Question: I want to enhance the project job scheduling example from Optaplanner with adding priority to each project. Let's say, each project has it's own priority (1: High, 2: Medium, 3: Low), and project with higher priority will be executed first, if projects have same priority, it will be executed based on it's order (first come first serve).
If we take this example:

Let's say project Book1 has medium priority and Book2 project has High priority, which mean project Book2 should be executed first before project Book1, and of course the result will be different from the picture above.
I need suggestion on how to implement this additional requirement. One solution that already in my mind was to sort all projects data list before give it to Optaplanner to solve it, but that solution seems to be a little strange.
Any suggestions and comments will be appreciated. Thanks & Regards.
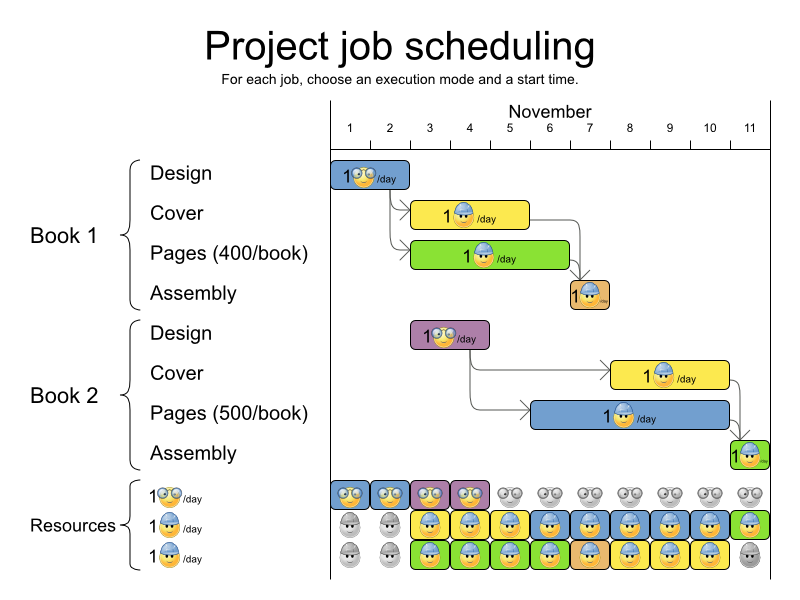
Answer: After some trials-errors and pull hair activities, I finally succeeded to enhance the example with priority base project feature. So I thought, I will share it here because maybe in future time, this might be help someone who has the same need with me.
First of all, we need to add a simple property (I am using int) in Project class :
'''
private int priority;
'''
Remember to create the getter and setter method for this property. After that create a comparator class and give it a name AllocationDifficultyComparator, set it to implements Comparator, Serializable. Put these codes inside the compare method :
'''
return new CompareToBuilder().append(a.getProject.getPriority(), b.getProject().getPriority()).append(b.getId(), a.getId()).toComparison();
'''
Open Allocation class then add a difficultyComparatorClass variable inside @PlanningEntity annotation, set the value to AllocationDifficultyComparator.class.
Last step, open the projectJobSchedulingSolverConfig.xml file, change the constructionHeuristicType to FIRST_FIT_DECREASING and we are done, yay! :-D
To test it, we can add priority property to sampleData xml file, for example we can use the value :
> High = 3 | Medium = 2 | Low = 1
Note : if 2 project have the same priority, it will be executed based on the smaller id (it means the project come first than the other one).
That's it, I hope this share could help someone in the future to finished their job and prevent them from pulling their hair :-D